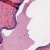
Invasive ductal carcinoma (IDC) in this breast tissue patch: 0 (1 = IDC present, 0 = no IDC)